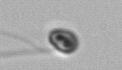
Label: flagellate